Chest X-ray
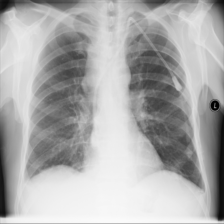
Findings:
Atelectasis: positive
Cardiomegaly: negative
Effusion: positive
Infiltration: positive
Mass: positive
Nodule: negative
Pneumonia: negative
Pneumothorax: negative
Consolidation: negative
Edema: negative
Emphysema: negative
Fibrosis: negative
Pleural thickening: negative
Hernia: negative